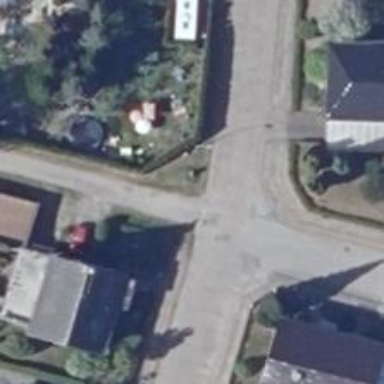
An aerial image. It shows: Residential road with concrete plates surface.